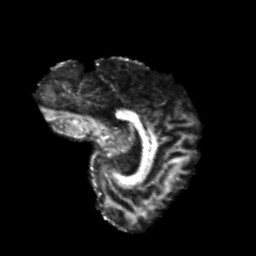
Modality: FA
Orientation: sagittal
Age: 21
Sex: male
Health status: healthy
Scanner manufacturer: philips
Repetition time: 7.393 s
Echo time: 0.08599 s